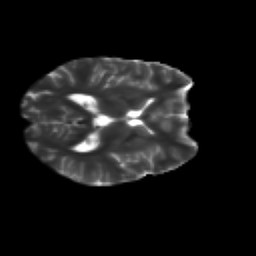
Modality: T2w
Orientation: axial
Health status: healthy
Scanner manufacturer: siemens
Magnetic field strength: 3 T
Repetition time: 10 s
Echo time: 0.092 s